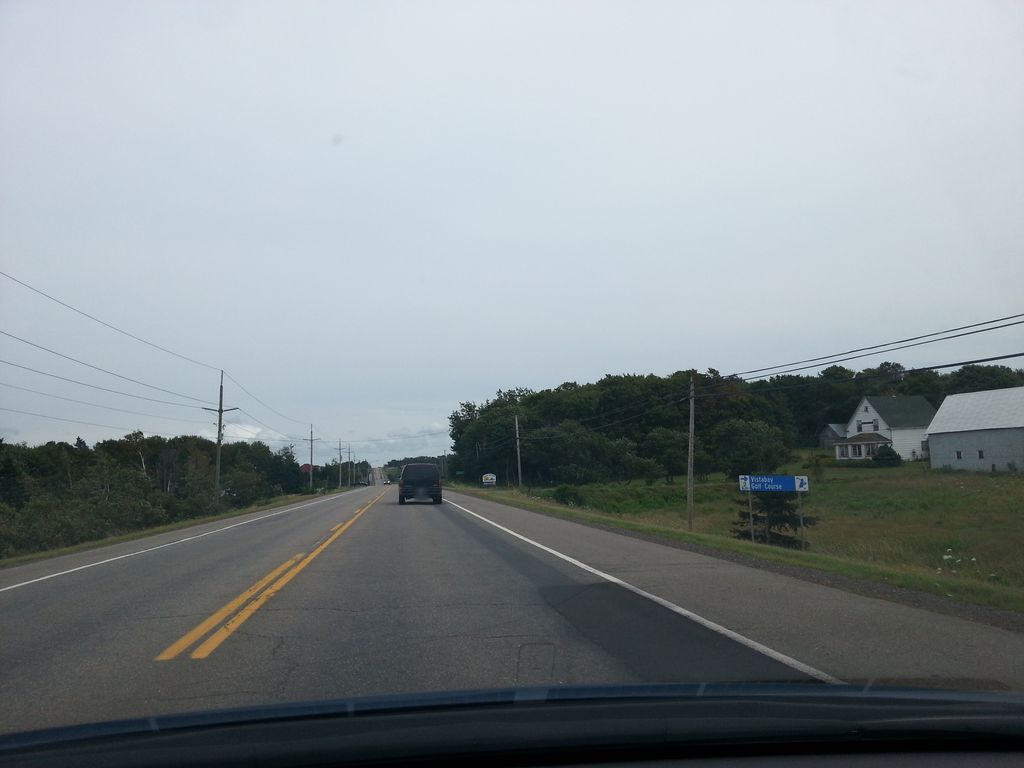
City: charlottetown